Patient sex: M
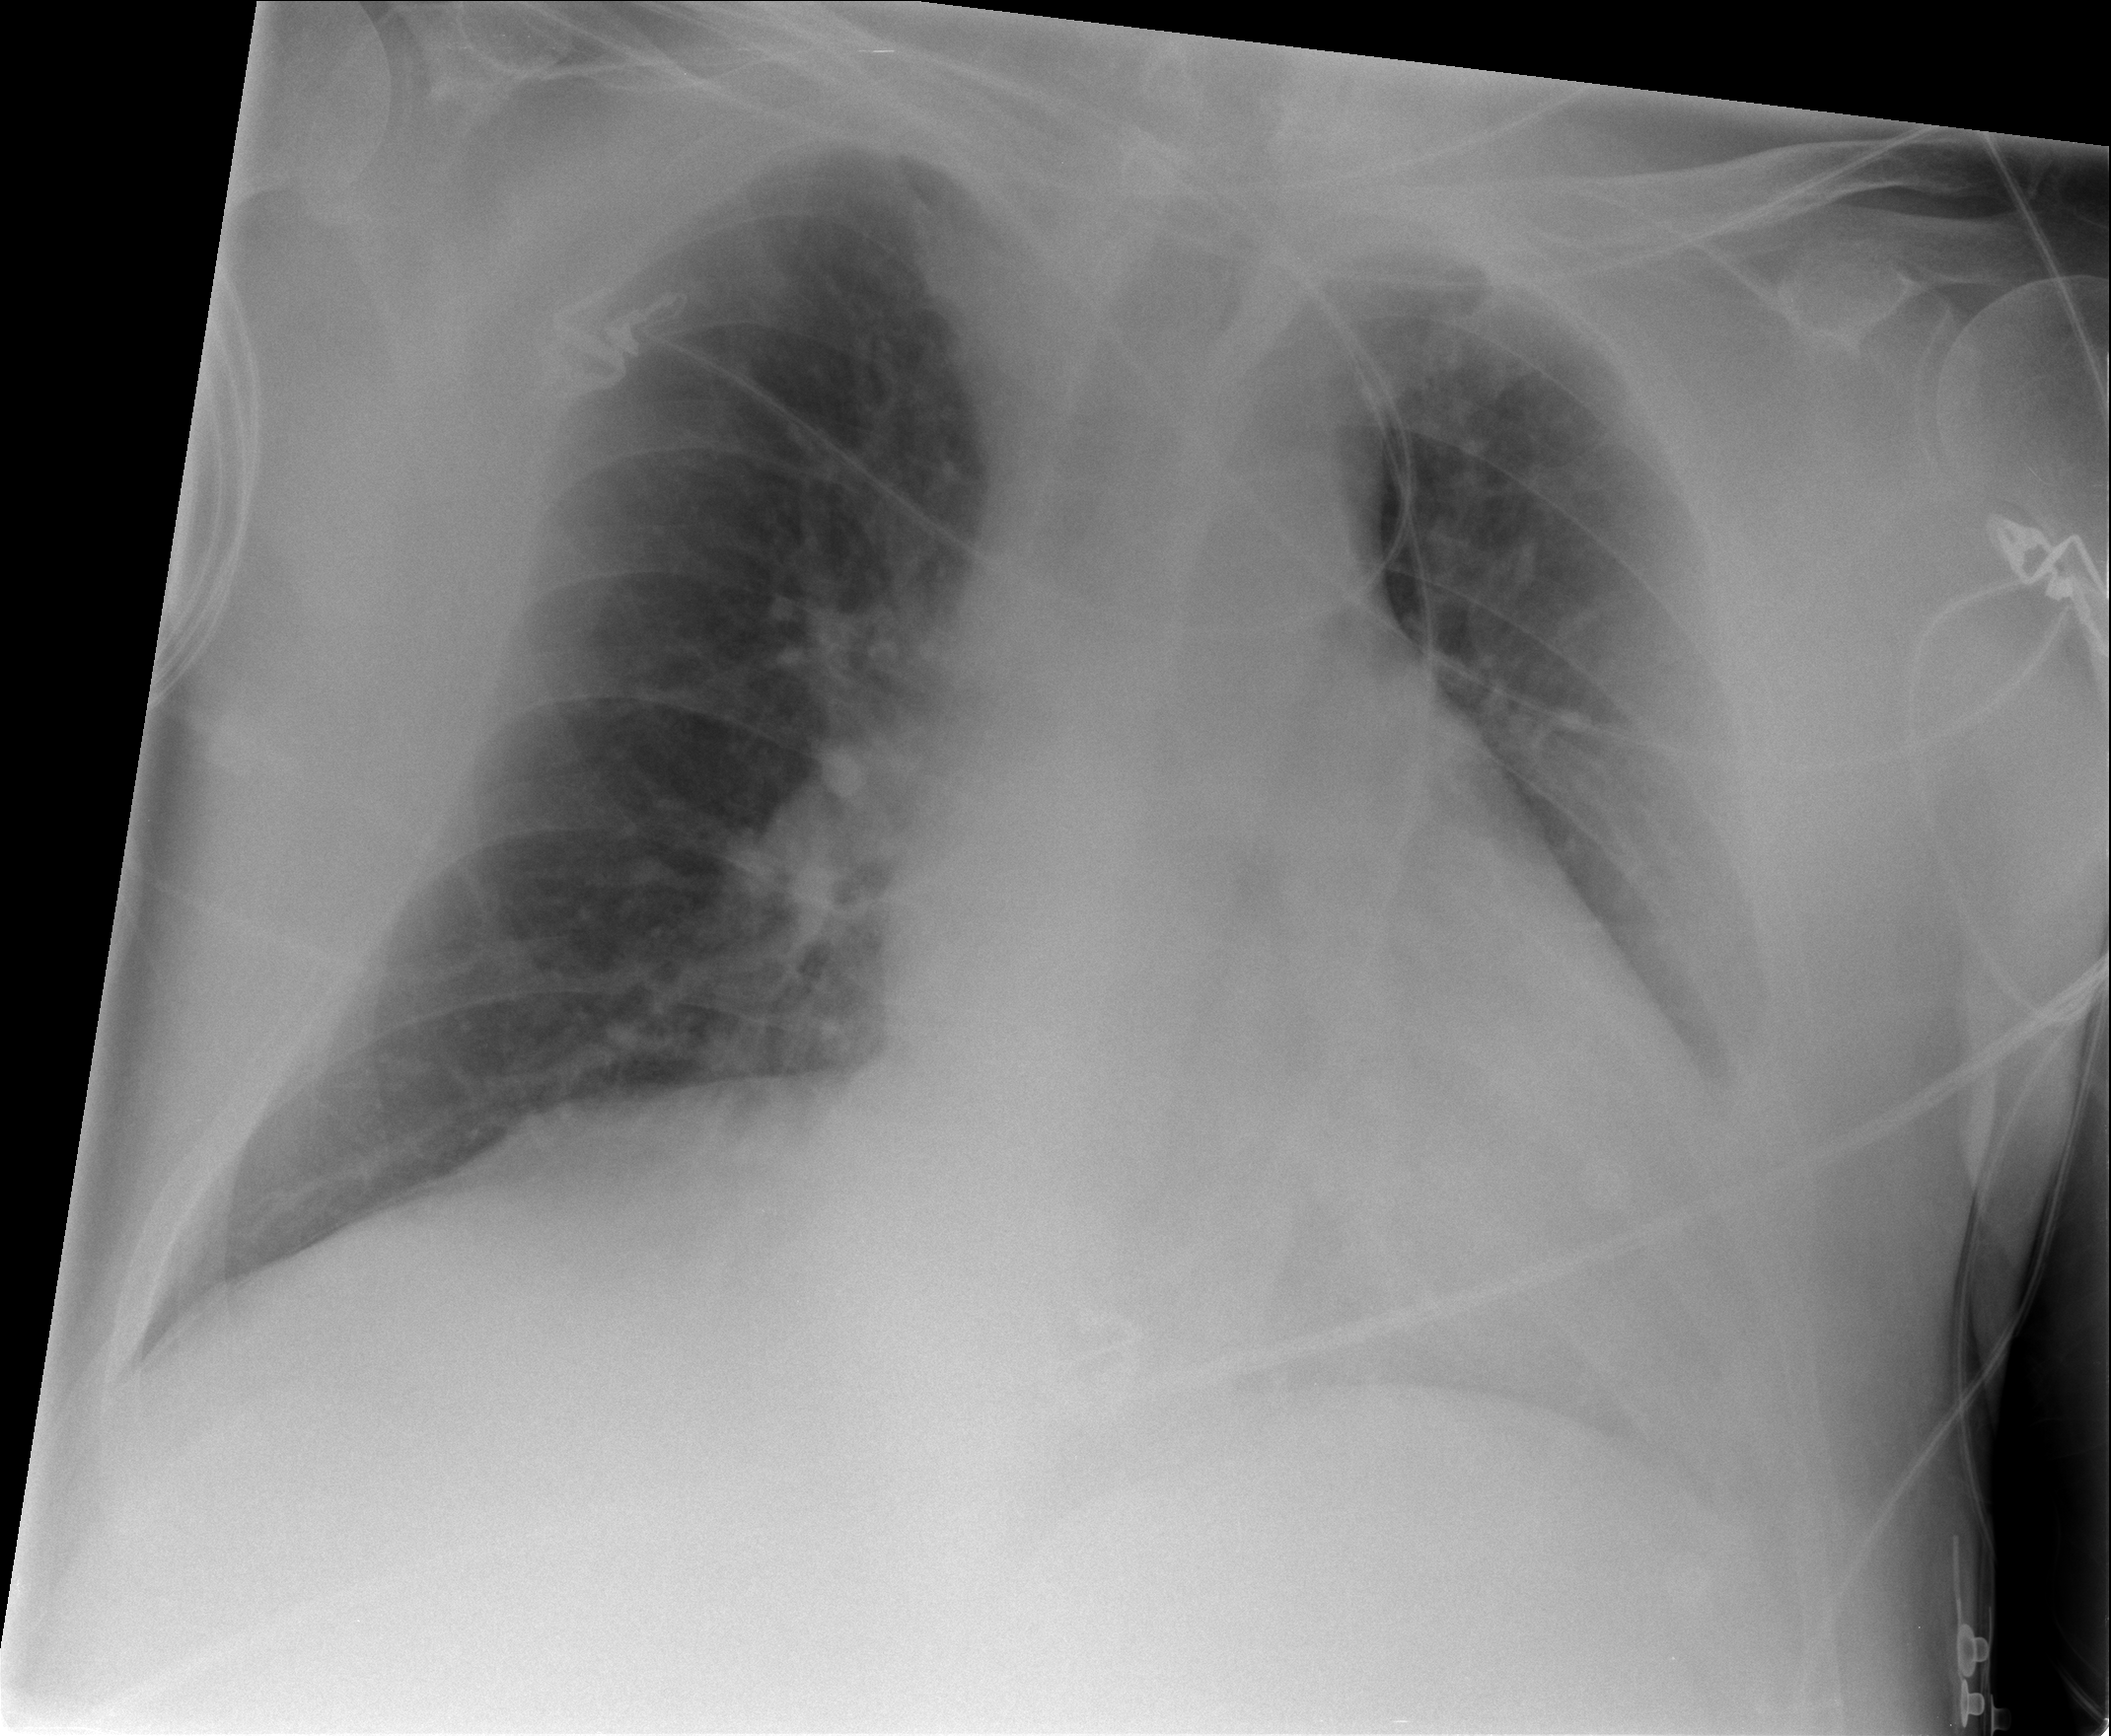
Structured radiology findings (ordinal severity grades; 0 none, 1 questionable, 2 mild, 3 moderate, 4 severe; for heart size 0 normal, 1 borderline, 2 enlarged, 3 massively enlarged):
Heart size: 2
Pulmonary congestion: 0
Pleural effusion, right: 0
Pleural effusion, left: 2
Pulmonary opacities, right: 0
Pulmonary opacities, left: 0
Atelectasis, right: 0
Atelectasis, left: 1